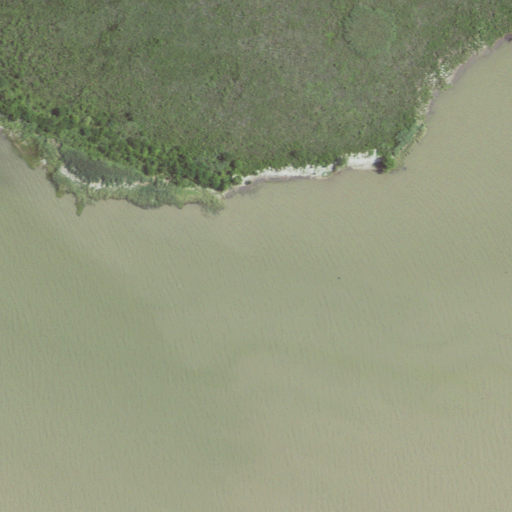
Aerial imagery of cape in Louisiana named Grosse Isle Point containing open water, herbaceous wetlands, and woody wetlands